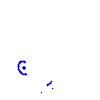
Particle: proton